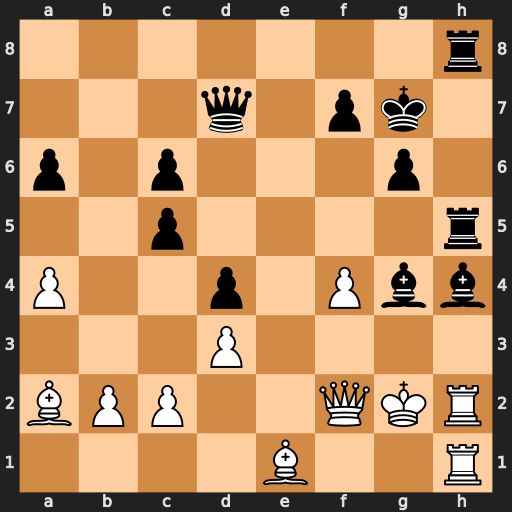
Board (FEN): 7r/3q1pk1/p1p3p1/2p4r/P2p1Pbb/3P4/BPP2QKR/4B2R
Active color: w
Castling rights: -
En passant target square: -
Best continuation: Rxh4 Rxh4 Rxh4 Rxh4 Qxh4